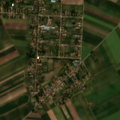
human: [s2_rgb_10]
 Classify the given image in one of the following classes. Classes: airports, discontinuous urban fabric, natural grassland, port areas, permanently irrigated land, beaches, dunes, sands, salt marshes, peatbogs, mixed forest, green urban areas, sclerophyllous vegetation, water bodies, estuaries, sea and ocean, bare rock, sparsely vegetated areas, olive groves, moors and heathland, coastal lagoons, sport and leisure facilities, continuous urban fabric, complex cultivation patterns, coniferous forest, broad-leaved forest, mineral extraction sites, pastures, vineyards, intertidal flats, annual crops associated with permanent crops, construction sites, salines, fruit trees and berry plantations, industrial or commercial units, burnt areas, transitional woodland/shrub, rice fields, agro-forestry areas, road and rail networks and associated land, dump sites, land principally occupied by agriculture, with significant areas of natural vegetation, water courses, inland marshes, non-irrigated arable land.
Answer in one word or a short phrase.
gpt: discontinuous urban fabric, non-irrigated arable land